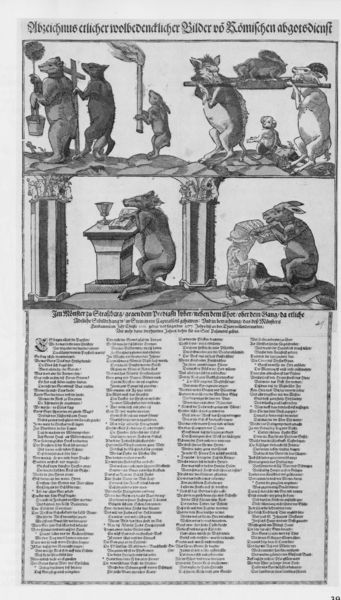
Titel: Abzeichnus etlicher wolbedencklicher Bilder
Künstler: Johann Fischart
Institution: (Seriendruck)
Schlagwörter: baum, berg, feuer, weiß, wolf, sitzen, grau, licht, pfeiler, schwarz, säule, säulen, tisch, tiere, bibel, rahmen, stein, tragen, boden, kelch, blatt, ohren, esel, hase, topf, holzschnitt, schrift, bilder, zug, grafik, graphik, spalten, rand, thron, karikatur, lesen, kerze, wedel, katze, schaf, buch, kreuz, weinglas, druck, schraffur, stich, seite, illustration, schwarzweiß, text, zeitung, buchstaben, überschrift, altar, kapitelle, wappen, fuchs, beute, bahre, fabel, märchen, prozession, skizzen, eimer, bären, bär, fackel, ziege, altdeutsch, erklärung, staubwedel, erzählung, eichhörnchen, anthropomorphisieren, ratten, tagen, bär4schrift